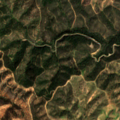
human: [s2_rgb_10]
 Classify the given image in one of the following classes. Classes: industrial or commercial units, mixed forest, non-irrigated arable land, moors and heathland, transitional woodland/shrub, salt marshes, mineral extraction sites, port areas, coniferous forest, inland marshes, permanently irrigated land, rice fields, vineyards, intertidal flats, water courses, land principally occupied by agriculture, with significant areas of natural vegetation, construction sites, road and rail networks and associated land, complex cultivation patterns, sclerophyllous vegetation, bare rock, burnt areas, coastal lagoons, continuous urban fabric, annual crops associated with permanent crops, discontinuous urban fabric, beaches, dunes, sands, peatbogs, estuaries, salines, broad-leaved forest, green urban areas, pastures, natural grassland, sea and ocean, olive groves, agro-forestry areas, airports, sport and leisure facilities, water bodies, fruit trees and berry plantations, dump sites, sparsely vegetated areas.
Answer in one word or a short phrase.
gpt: non-irrigated arable land, land principally occupied by agriculture, with significant areas of natural vegetation, broad-leaved forest, transitional woodland/shrub